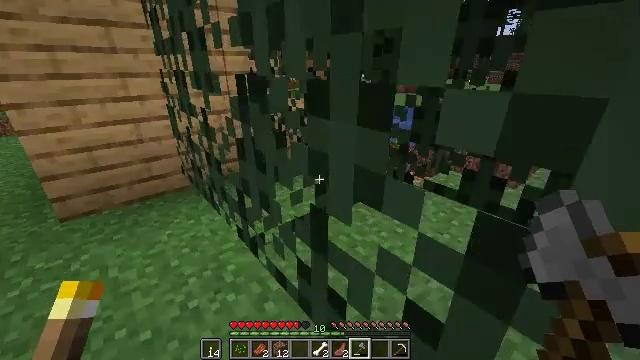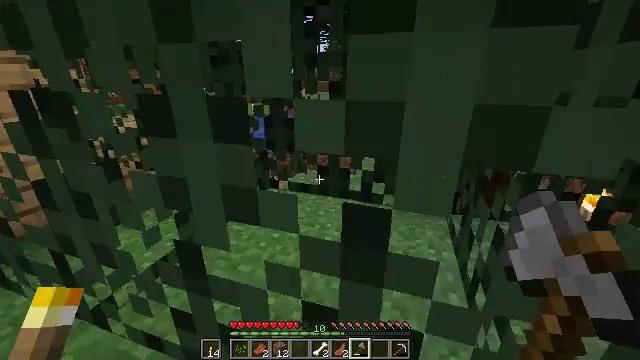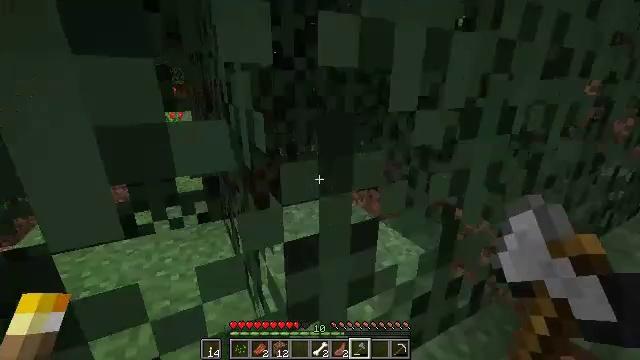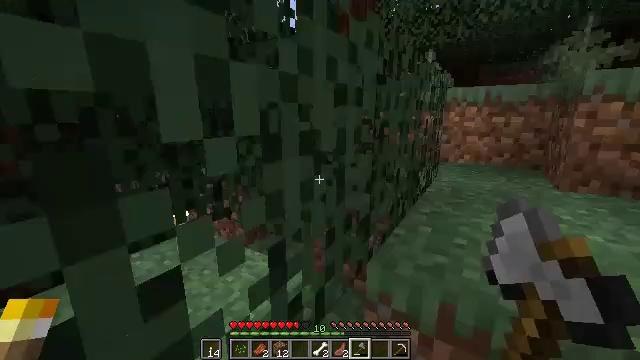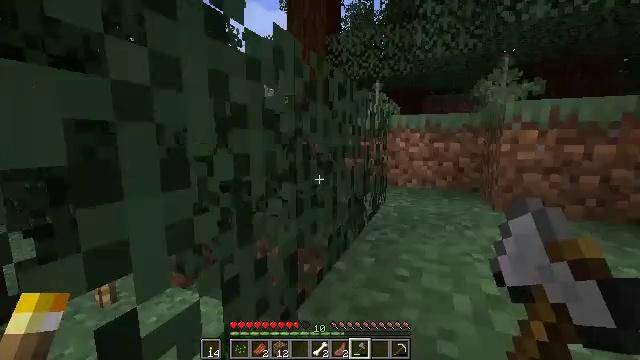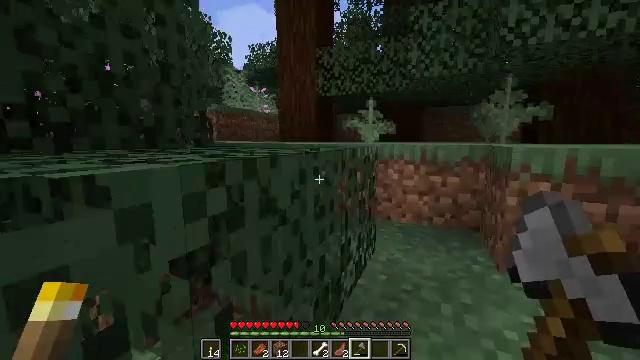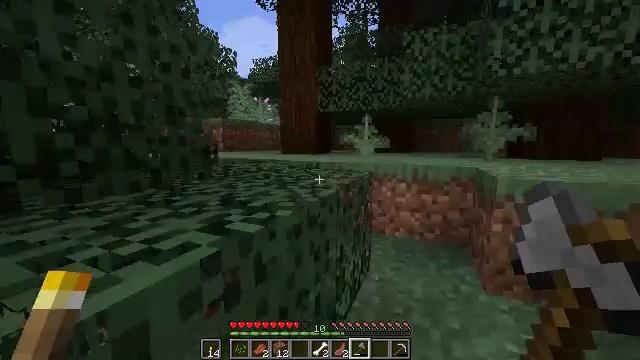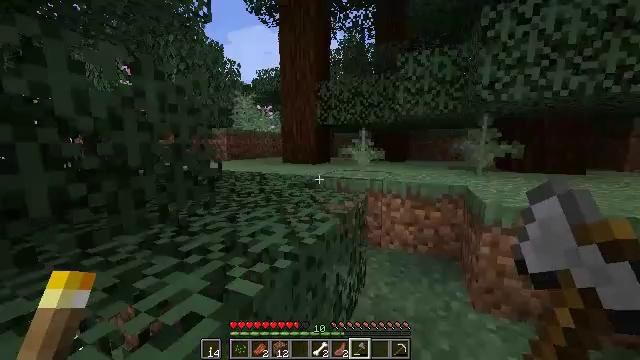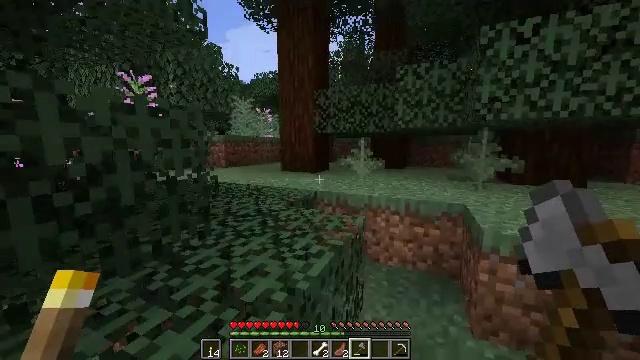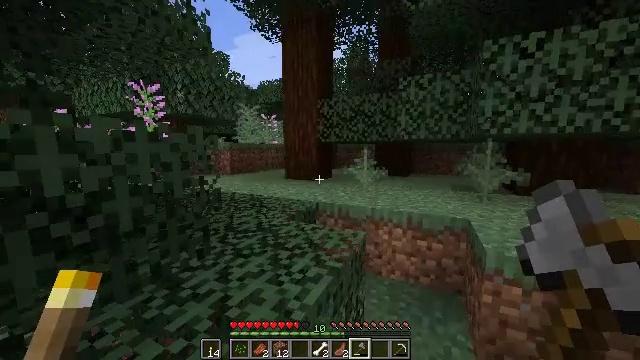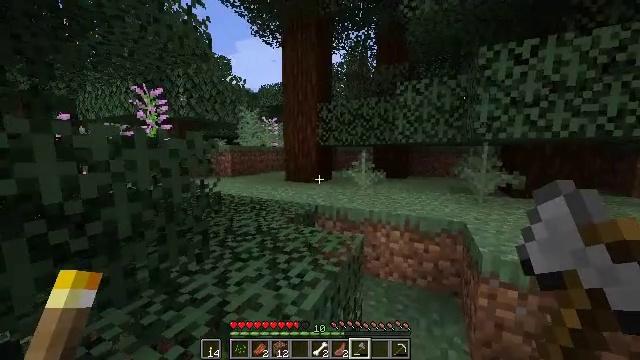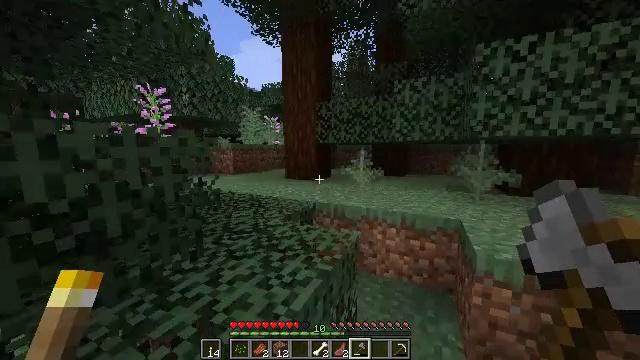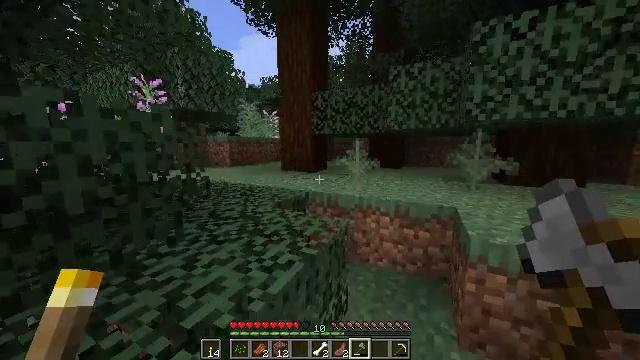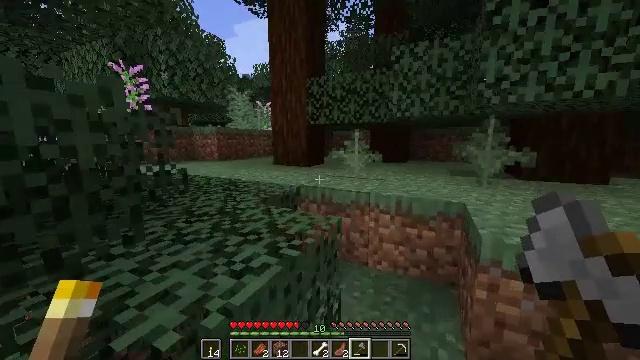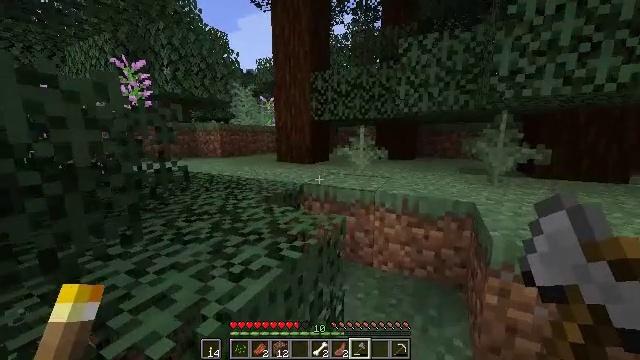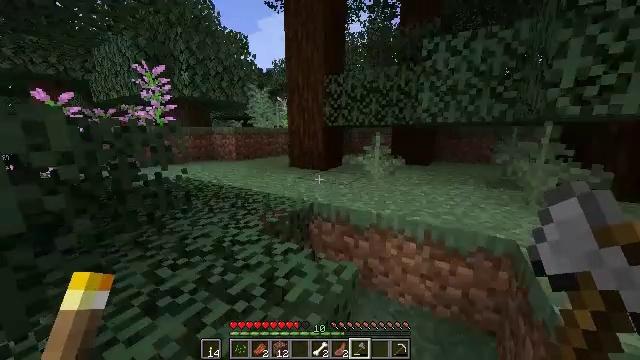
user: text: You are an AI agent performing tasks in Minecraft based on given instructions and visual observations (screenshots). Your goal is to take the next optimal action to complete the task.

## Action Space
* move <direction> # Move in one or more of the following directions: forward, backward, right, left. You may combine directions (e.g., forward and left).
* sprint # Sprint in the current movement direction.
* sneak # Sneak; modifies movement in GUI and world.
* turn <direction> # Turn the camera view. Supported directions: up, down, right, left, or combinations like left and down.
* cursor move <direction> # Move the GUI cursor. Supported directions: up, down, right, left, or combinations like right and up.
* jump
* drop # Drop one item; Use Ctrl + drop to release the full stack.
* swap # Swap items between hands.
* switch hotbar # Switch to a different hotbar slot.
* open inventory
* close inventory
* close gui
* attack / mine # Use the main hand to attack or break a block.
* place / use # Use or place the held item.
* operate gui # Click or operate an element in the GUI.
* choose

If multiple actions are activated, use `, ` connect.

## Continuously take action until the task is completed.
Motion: motion action
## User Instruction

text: Hunt the zombie.
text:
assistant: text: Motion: move right, turn right and up
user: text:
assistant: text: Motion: move right, turn right and up
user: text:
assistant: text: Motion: move forward and move right, turn right and up
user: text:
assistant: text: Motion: move forward and move right, turn right and up
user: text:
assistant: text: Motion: move forward and move right, sprint, jump
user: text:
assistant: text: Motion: move forward and move right, sprint, jump
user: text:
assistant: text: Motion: move forward and move right, sprint, jump
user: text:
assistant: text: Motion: move forward and move right, sprint, jump
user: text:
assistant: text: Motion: move forward and move right, sprint, turn left
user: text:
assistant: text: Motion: move forward and move right, sprint
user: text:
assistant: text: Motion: move forward and move right, sprint
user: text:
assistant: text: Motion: move forward, sprint, turn down
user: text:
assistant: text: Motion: move forward, sprint
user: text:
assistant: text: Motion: move forward, sprint, turn left
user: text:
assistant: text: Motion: move forward, turn left and down, jump
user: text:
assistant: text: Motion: move forward, turn left and down, jump
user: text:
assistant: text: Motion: move forward, turn left and down, jump
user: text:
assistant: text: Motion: move forward, turn left and down
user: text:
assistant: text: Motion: move forward
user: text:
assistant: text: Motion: move forward
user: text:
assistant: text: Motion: move forward, turn left
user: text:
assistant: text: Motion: move forward
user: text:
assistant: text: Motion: move forward
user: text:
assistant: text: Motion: move forward
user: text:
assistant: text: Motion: move forward
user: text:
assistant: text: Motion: move forward
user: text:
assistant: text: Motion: move forward, turn left
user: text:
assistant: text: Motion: move forward, turn left
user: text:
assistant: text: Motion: move forward, turn left, jump
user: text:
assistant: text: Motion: move forward, jump